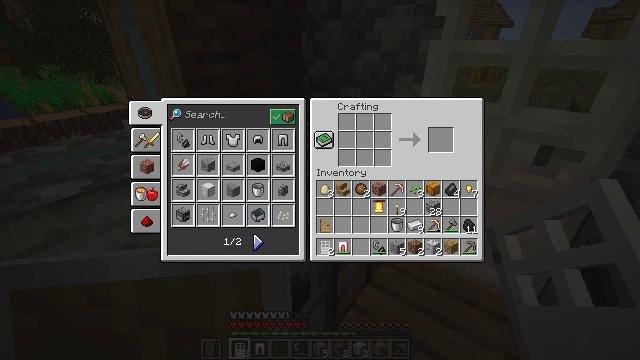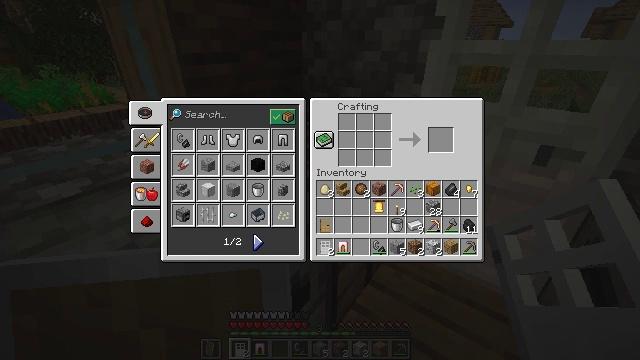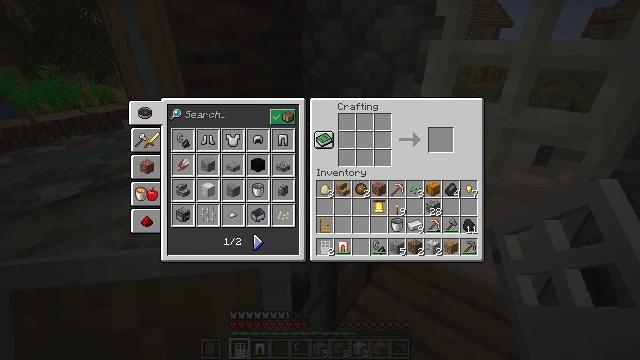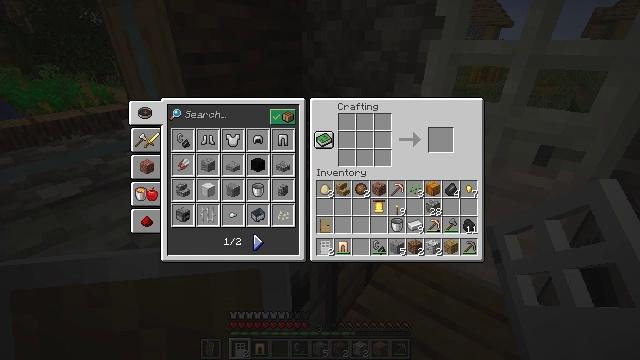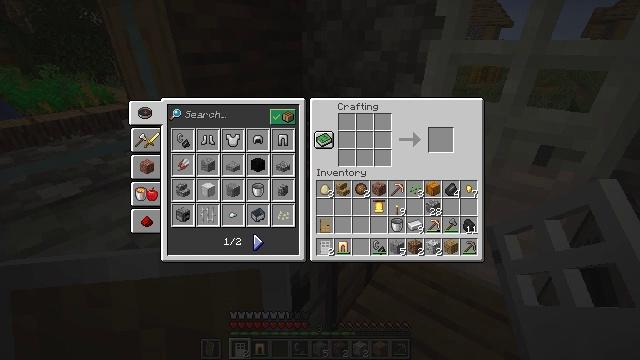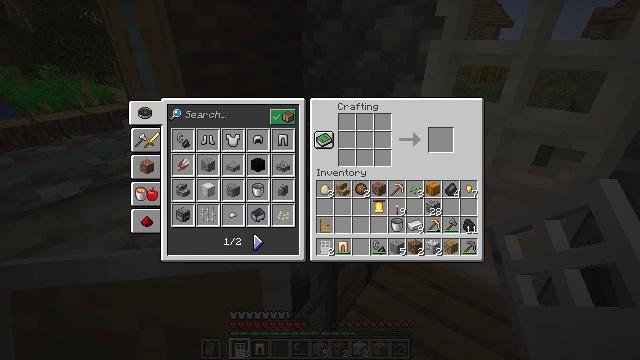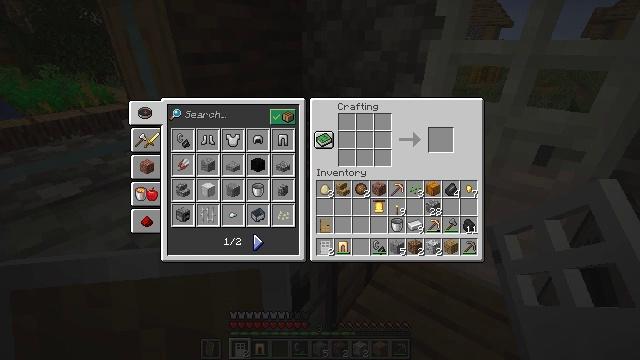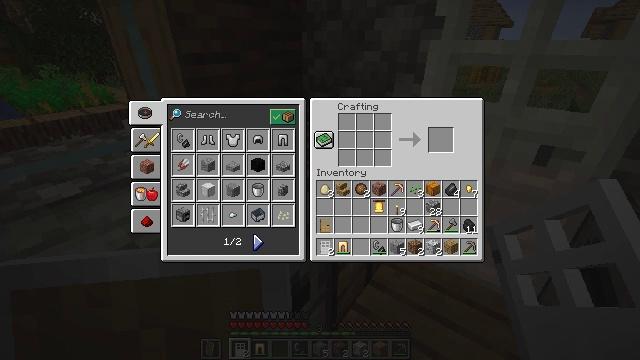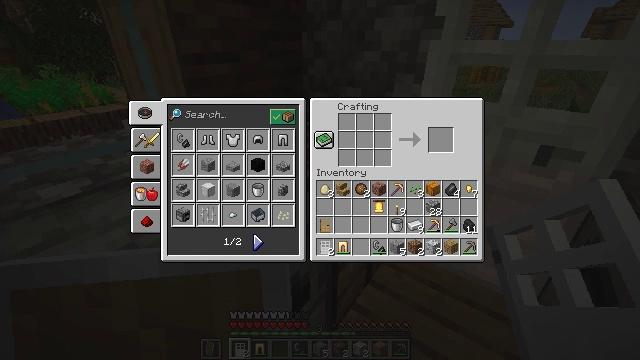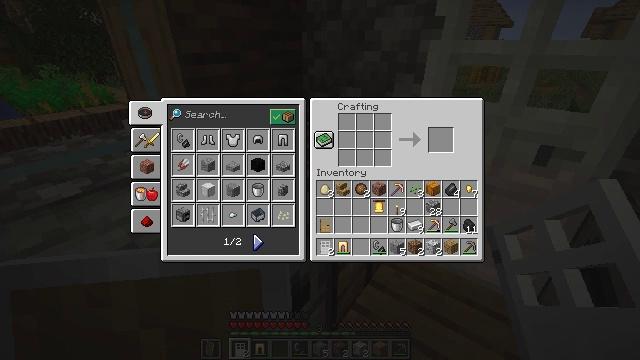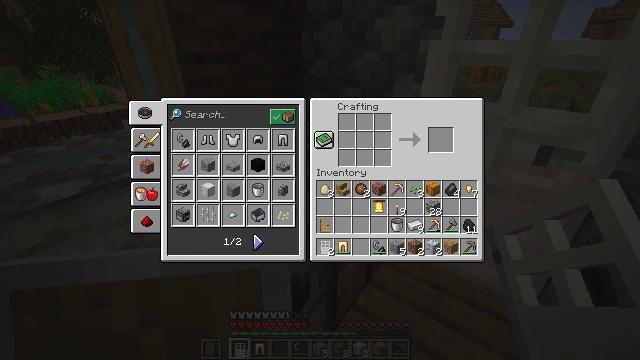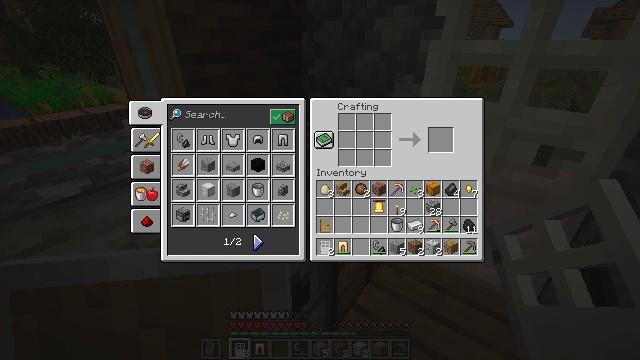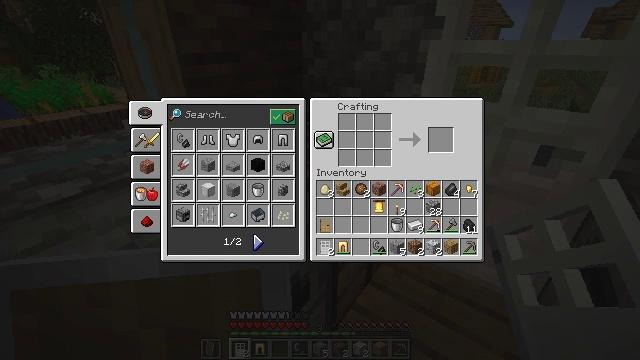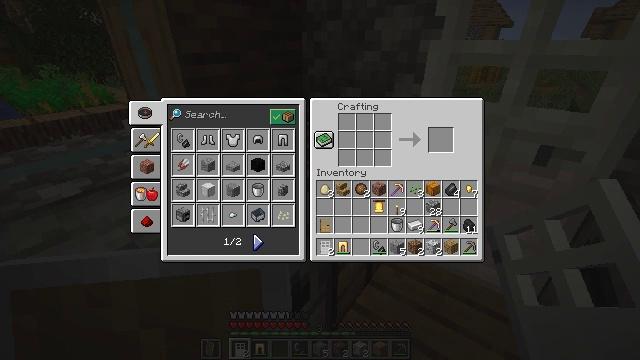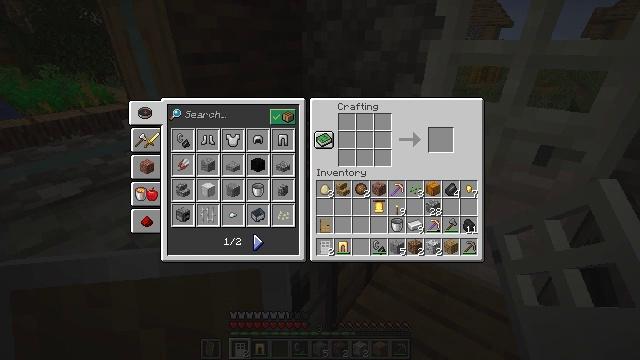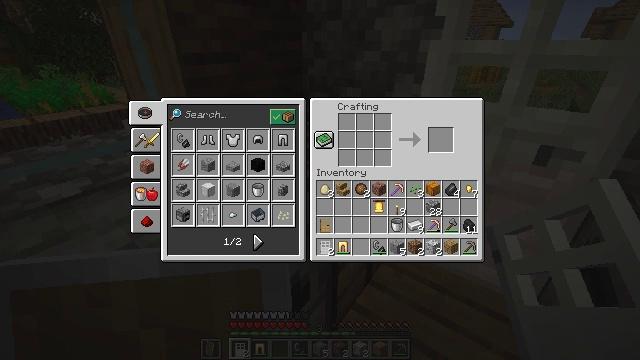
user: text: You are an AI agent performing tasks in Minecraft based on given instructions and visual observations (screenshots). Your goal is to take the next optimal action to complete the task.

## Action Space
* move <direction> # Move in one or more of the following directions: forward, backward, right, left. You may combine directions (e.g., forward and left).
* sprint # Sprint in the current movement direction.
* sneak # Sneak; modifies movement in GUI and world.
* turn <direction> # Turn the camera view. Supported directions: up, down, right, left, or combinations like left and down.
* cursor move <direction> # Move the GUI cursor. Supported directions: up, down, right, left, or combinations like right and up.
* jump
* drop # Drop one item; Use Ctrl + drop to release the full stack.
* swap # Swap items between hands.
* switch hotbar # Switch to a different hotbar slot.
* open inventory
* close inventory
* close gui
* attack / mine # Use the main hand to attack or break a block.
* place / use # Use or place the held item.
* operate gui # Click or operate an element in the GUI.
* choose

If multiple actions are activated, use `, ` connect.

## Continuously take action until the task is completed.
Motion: motion action
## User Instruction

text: Create a heavy weighted pressure plate at a crafting station.
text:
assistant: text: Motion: no_op
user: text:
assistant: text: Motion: no_op
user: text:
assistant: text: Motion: no_op
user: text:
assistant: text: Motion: no_op
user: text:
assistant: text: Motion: no_op
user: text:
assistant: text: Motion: no_op
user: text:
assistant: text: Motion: no_op
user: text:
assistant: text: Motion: no_op
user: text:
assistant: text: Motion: no_op
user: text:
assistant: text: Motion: no_op
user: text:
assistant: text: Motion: no_op
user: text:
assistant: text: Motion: no_op
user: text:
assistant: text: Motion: no_op
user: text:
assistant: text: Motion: no_op
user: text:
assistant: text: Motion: turn up
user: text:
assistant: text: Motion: turn left and up
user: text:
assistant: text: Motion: turn left and up
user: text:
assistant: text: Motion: no_op
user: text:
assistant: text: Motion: no_op
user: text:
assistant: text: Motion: no_op
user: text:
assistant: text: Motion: turn right
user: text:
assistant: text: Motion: turn right and down
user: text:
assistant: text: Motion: no_op
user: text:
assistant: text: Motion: no_op
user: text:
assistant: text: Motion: no_op
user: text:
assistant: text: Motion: no_op
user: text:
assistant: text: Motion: no_op
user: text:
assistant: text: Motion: no_op
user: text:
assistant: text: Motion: no_op
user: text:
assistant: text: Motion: no_op